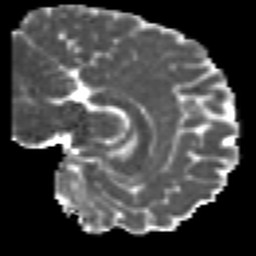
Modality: MD
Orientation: sagittal
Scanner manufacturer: siemens
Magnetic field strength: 3 T
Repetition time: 7.8 s
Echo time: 0.09 s